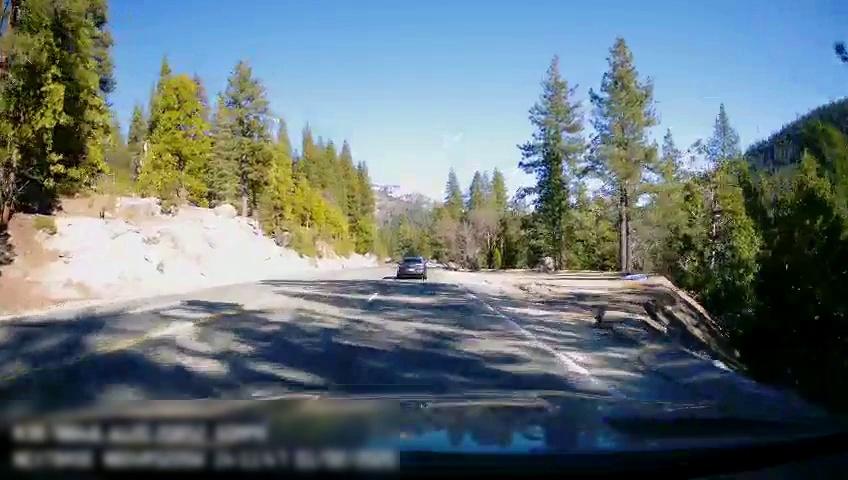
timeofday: Day
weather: Sunny
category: Drivable Space
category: Vehicles | Car
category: Lanes | Opposite Lane
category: Lanes | Current Lane
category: Lanes | Current Lane
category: Lanes | Opposite Lane
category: Lanes | Current Lane
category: Lanes | Opposite Lane